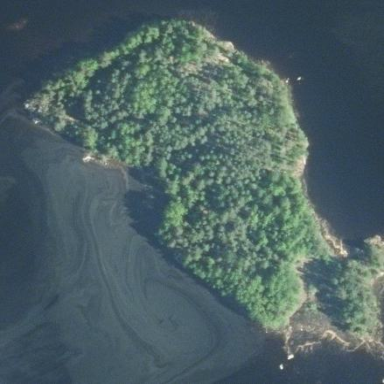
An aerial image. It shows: Islet covered with woodland.